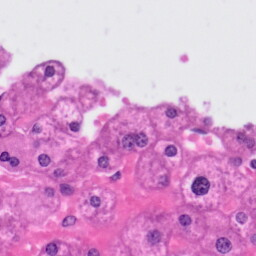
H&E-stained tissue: Liver